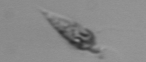
Label: Oxytoxum